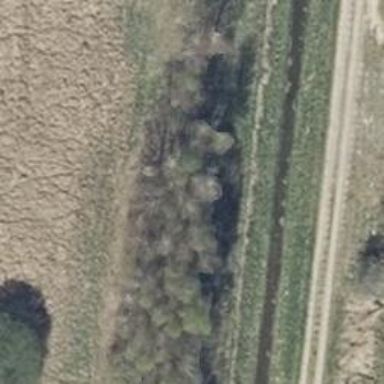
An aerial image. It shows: Row of deciduous broadleaved trees.